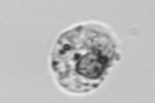
Label: Amoeba